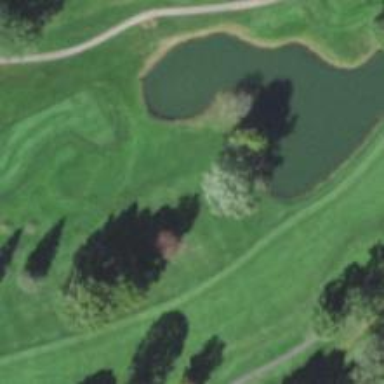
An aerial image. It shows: Scenic golf fairway.